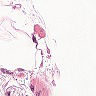
Metastatic tissue present: no